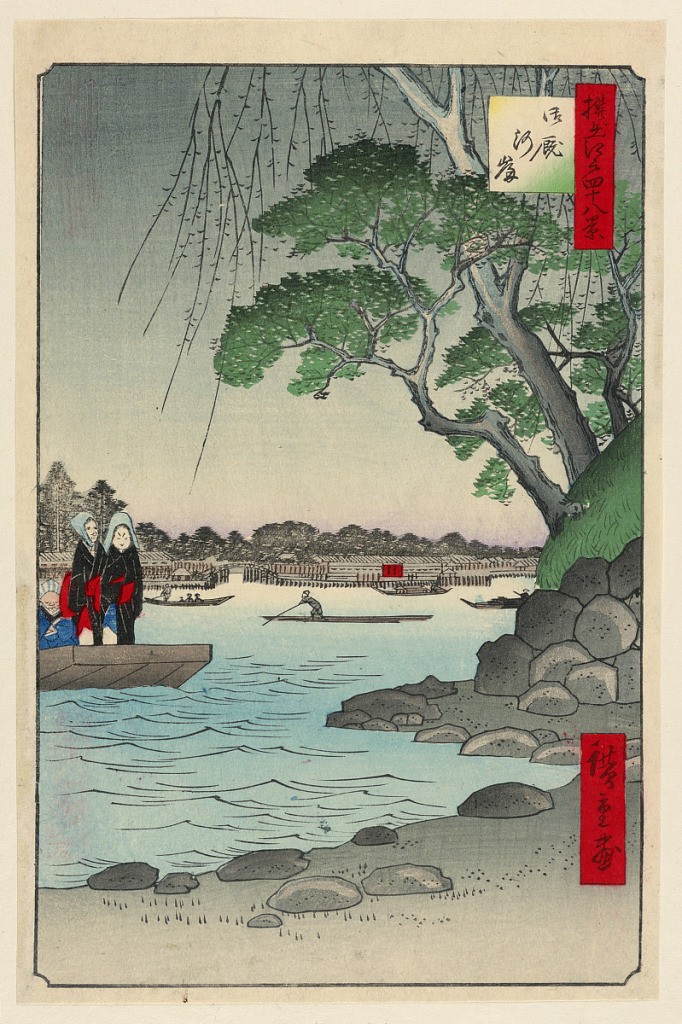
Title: Omnaya Riverbank (Omnya-Gashi) From the Series One Hundred Famous views of Edo
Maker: Ando Hiroshige, Japanese, 1797–1858
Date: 1857
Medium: Woodblock print in colored ink on paper
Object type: Print
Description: In keeping with showing scenes of Edo, Hiroshige presents the darker side of city life. Two young women in the boat, known as "night hawks" (yotaka) were considered the lowest form of prostitution and were often pimped out by their fathers or brothers. It was not uncommon for these girls to have disfigured faces and so they coated their faces with so much makeup that they would appear to be wearing masks. Along with the white face veneer, they would carry around mats so they could provide their services anywhere. Hiroshige does not shy away from this grim truth. Instead, he exaggerates their eyebrows with harsh lines, which brings to fruition this provocative image.